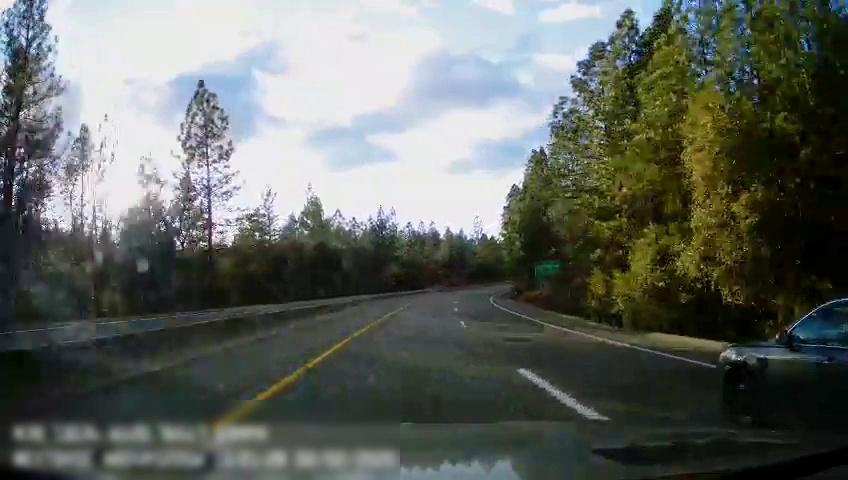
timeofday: Day
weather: Sunny
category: Drivable Space
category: Drivable Space
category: Vehicles | Car
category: Lanes | Opposite Lane
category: Lanes | Alternate Lane
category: Lanes | Current Lane
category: Lanes | Alternate Lane
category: Traffic | Signs